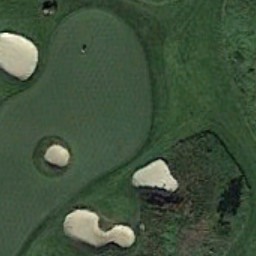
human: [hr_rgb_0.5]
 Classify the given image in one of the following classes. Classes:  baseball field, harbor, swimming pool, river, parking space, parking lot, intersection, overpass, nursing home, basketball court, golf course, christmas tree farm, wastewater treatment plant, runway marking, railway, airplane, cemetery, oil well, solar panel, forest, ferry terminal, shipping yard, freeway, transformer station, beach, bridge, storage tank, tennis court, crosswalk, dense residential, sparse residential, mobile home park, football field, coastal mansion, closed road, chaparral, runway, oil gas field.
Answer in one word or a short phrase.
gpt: golf course